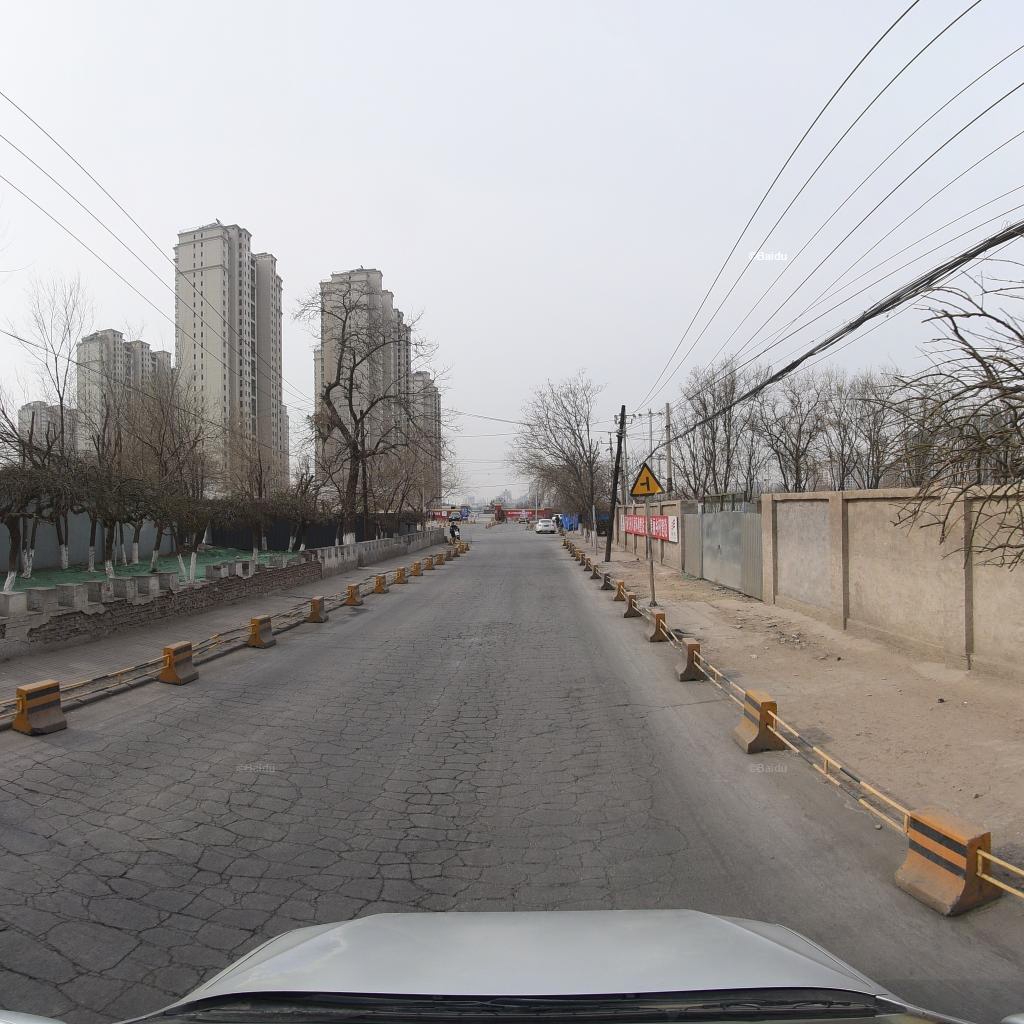
Region: Fengtai
Road damage annotations: alligator crack